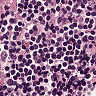
Metastatic tissue present: no